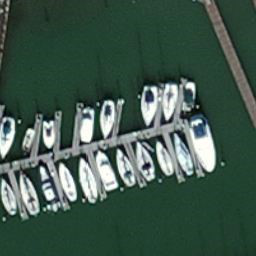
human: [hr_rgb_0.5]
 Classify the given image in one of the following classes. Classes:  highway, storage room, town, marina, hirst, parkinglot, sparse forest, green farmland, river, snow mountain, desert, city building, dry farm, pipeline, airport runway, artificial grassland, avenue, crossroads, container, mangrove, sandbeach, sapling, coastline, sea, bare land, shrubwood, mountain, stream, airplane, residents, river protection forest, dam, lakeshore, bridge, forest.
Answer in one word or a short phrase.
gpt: marina